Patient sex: F
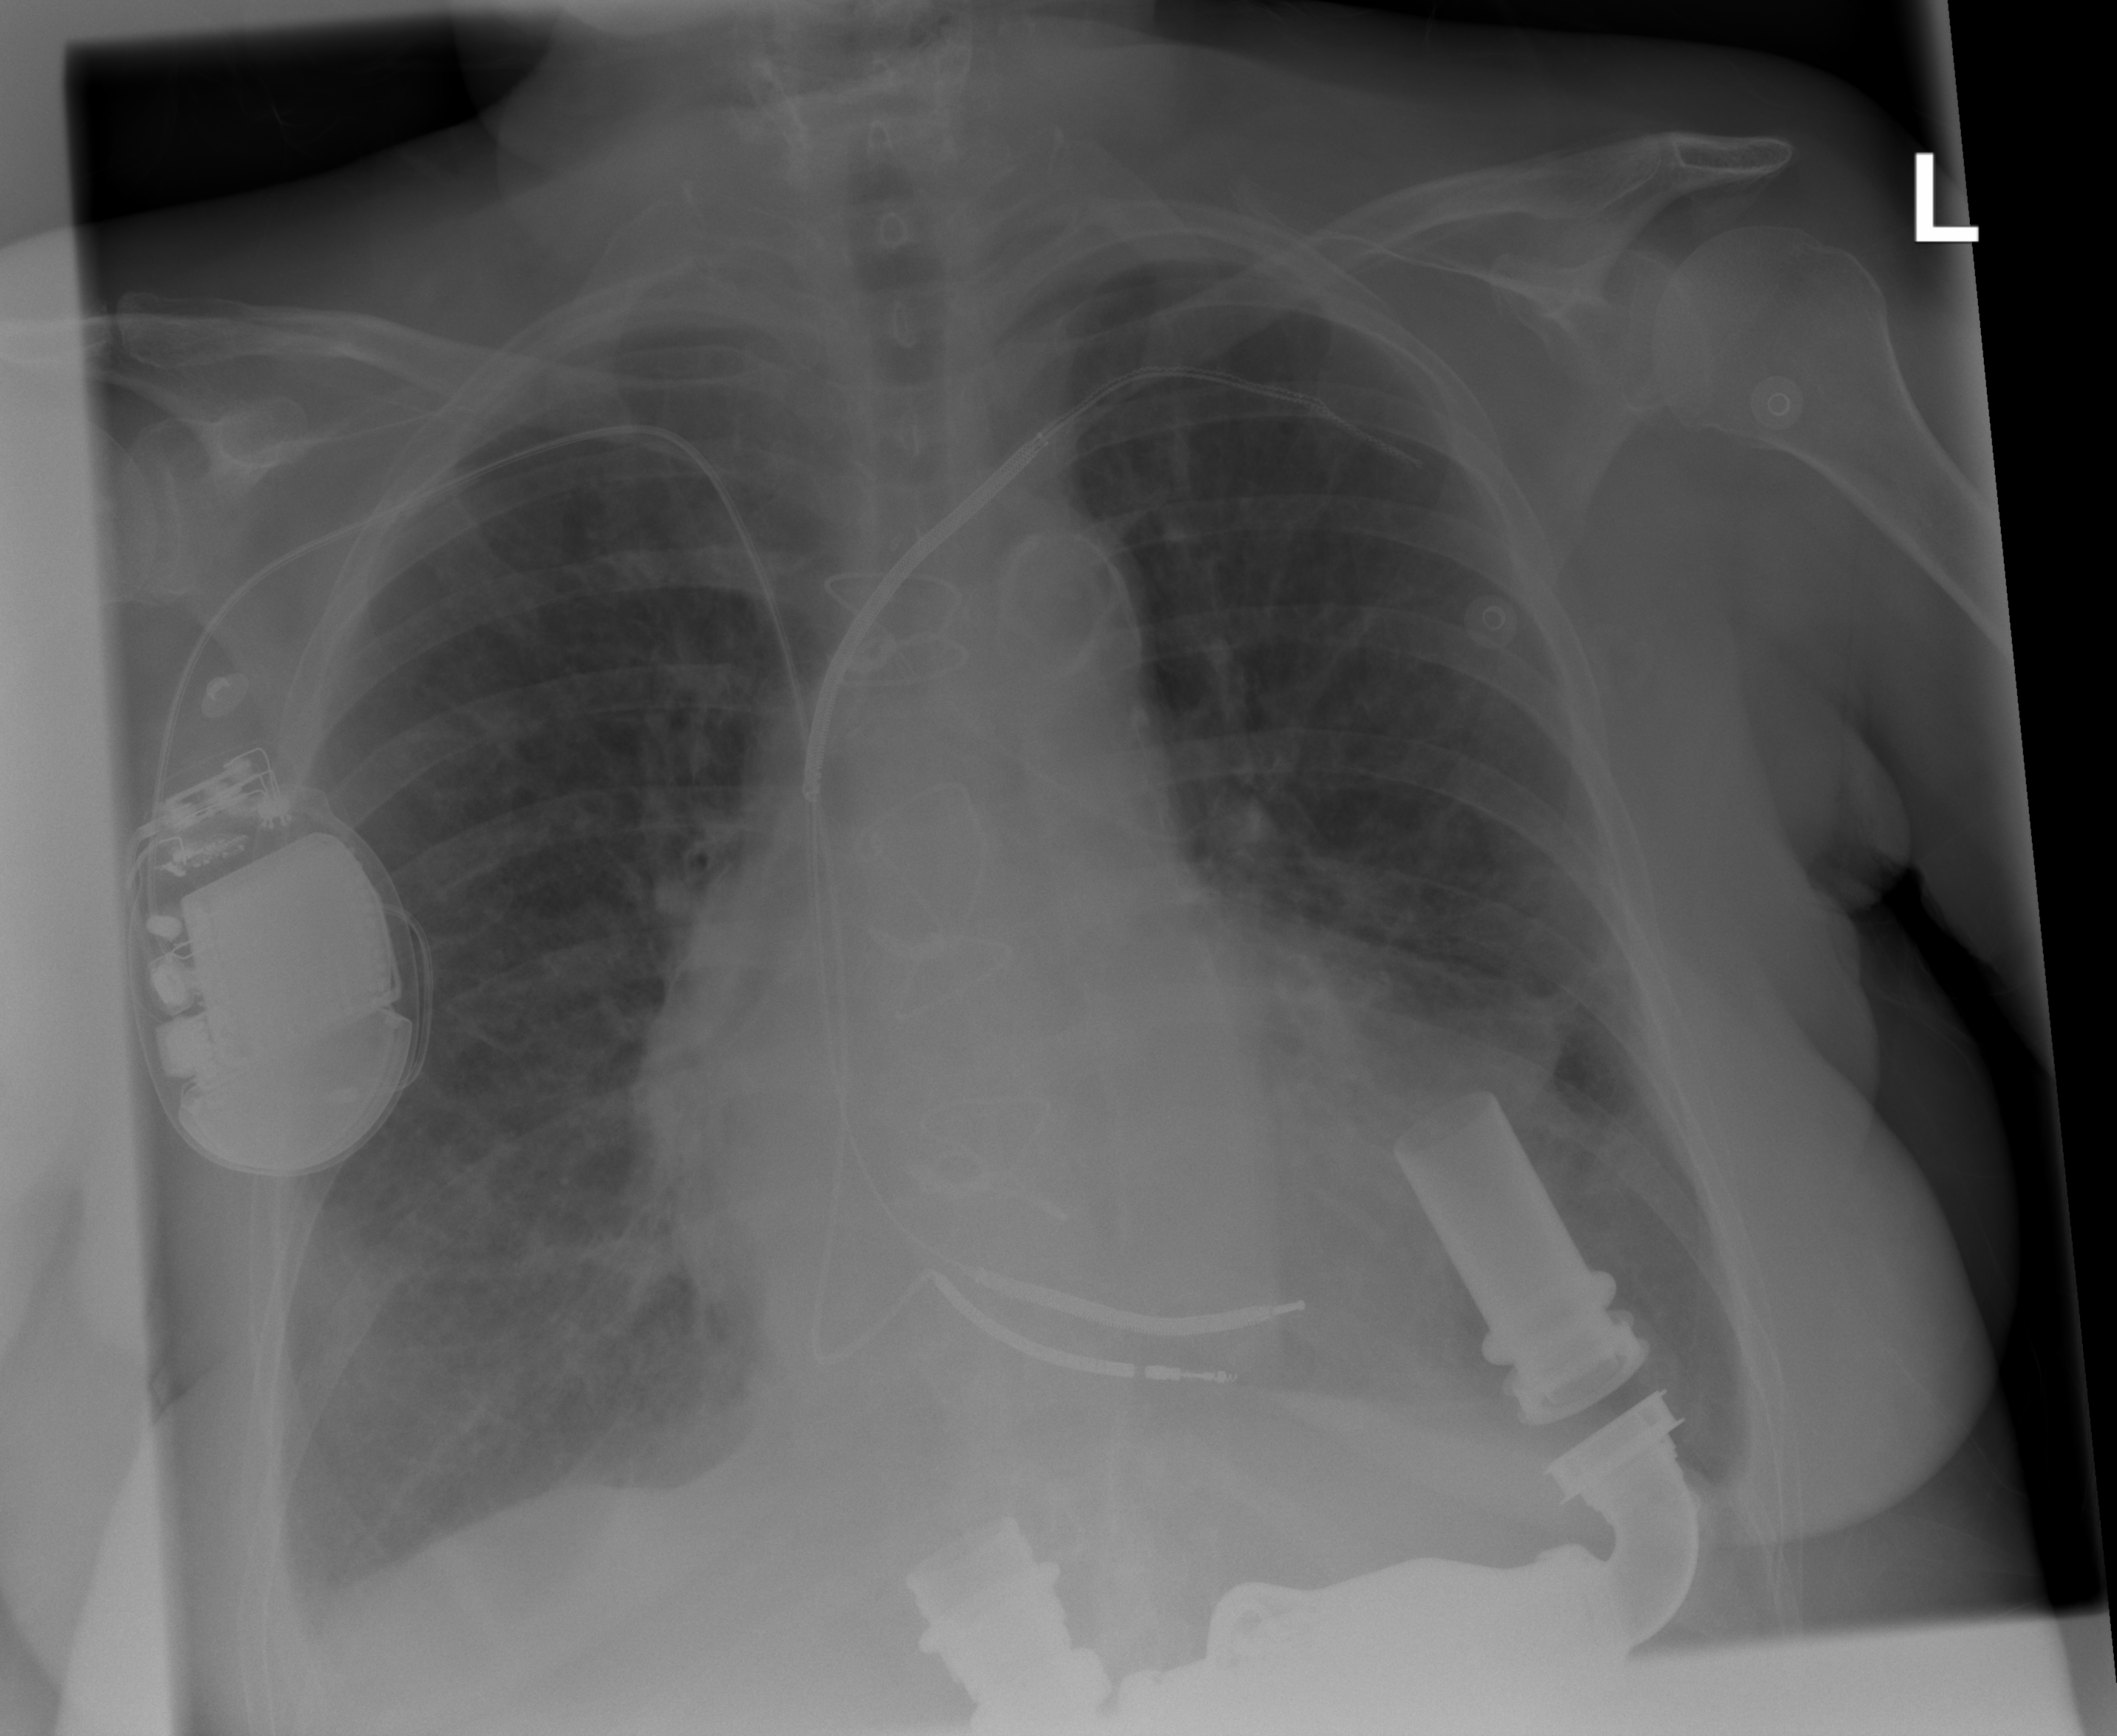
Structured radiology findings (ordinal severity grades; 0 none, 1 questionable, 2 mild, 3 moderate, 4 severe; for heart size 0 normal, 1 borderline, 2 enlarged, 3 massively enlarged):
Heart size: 2
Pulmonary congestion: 2
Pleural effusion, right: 2
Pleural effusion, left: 2
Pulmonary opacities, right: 1
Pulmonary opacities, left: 0
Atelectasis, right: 2
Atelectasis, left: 2